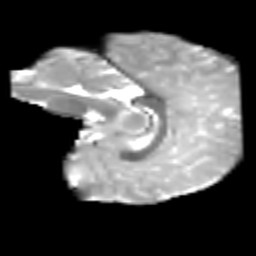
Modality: T2w
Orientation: sagittal
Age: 6
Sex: male
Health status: healthy